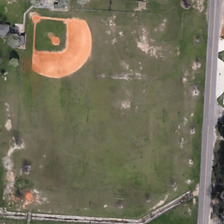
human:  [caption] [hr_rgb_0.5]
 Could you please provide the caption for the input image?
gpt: a road is near a baseball field .

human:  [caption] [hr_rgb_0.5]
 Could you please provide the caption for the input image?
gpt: a road is near a baseball field .

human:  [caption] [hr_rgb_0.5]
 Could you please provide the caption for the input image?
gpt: a road is near a baseball field .

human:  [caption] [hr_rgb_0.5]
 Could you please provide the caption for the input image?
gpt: a road is near a baseball field .

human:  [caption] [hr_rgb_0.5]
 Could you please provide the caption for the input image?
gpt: a road is near a baseball field .